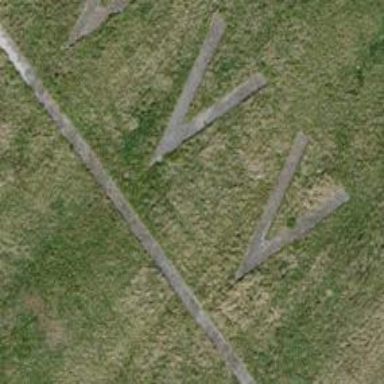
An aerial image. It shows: Grass runway at the airport.